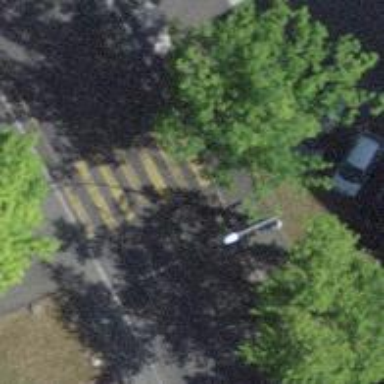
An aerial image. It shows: Uncontrolled zebra crossing with notable zebra markings.